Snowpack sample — Snodgrass Mountain, Crested Butte, Colorado (2/4/25, 12:06 PM MST)
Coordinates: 38.923, -106.968
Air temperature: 35 °F
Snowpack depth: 80 cm
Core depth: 60 cm
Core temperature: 32 °F
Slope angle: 14°, slope face: 78°
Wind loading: low
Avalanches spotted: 0
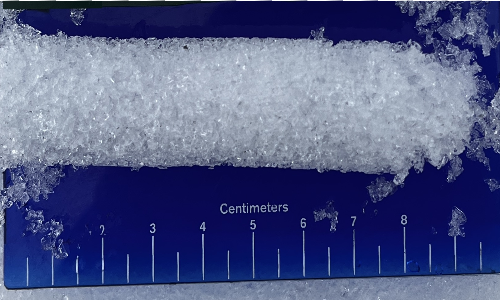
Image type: core
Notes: No avalanches nearby, unusually warm weather for the last month reported by residents, Collected 25 yards from treeline